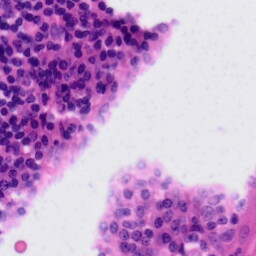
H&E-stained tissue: Tonsil